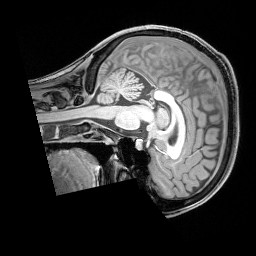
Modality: T1w
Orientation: sagittal
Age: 34
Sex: female
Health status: healthy
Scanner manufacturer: siemens
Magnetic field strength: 3 T
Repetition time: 1.65 s
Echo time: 0.00182 s